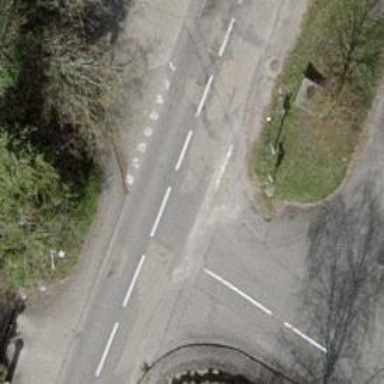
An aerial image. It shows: Secondary road with asphalt surface and sidewalks on both sides.